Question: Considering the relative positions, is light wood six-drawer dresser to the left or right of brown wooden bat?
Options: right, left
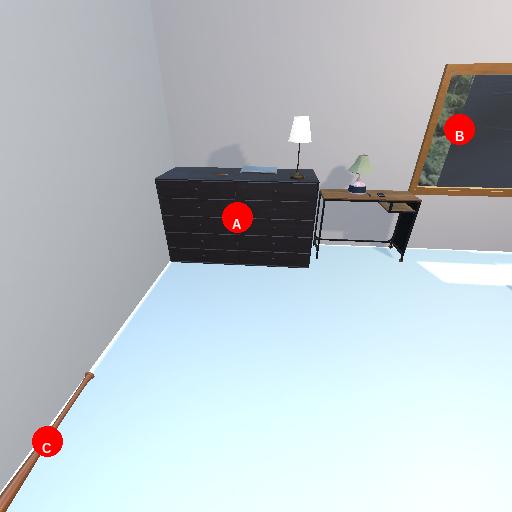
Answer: right